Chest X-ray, PA view. Patient: 41 years old, sex F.
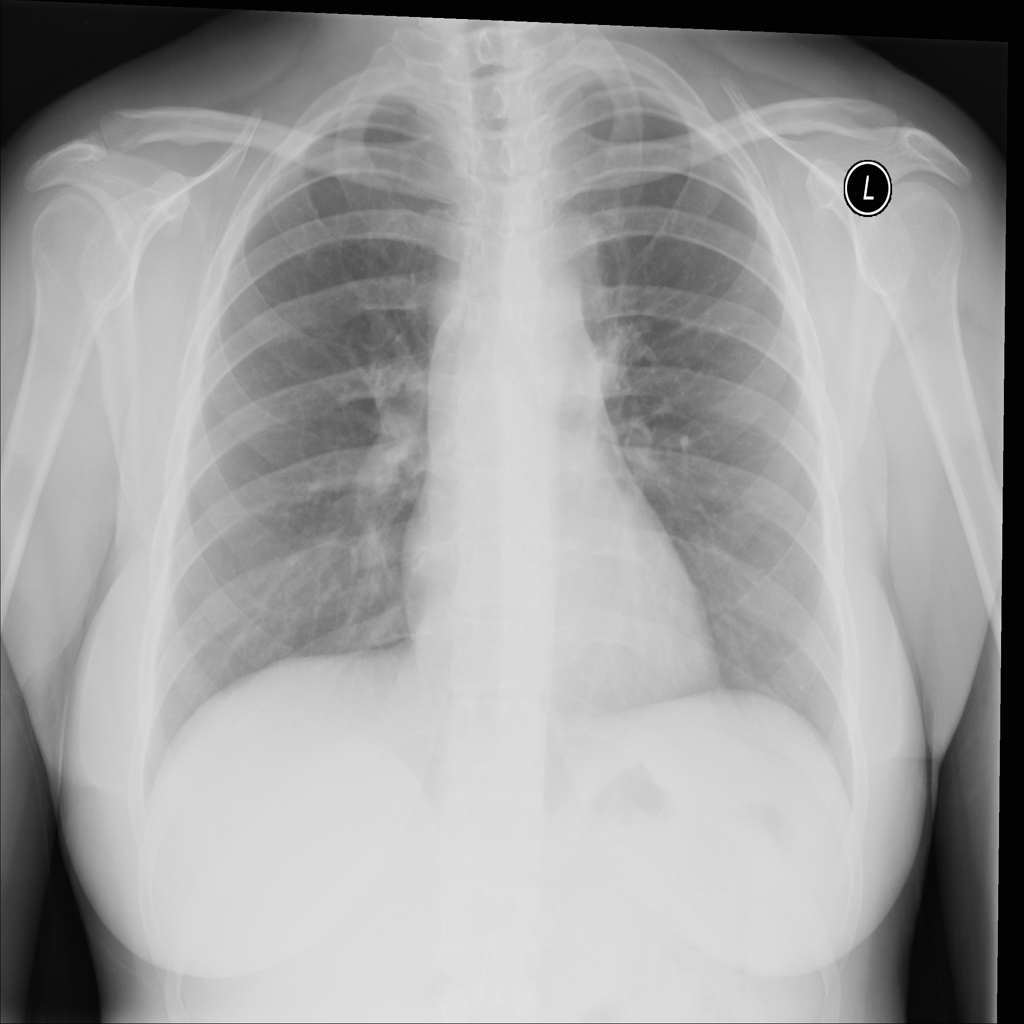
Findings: No Finding